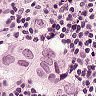
Metastatic tissue present: yes